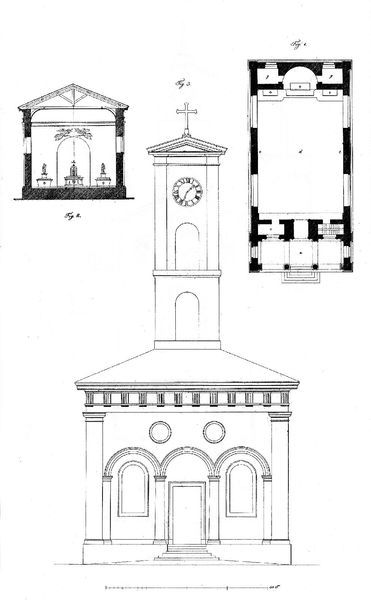
Titel: Entwurf einer Dorfkirche, aus: “Anweisung zur Architectur des christlichen Cultus”
Künstler: Leo von Klenze
Schlagwörter: weiß, kirchturm, fenster, schwarz, skizze, säulen, tür, zeichnung, dach, architektur, kirche, kreis, rund, turm, schiff, ansicht, bogen, mauer, rundbogen, treppe, uhr, stufen, umriss, bögen, eingang, glockenturm, kreuz, torbogen, dom, druck, schnitt, wei0, dachstuhl, altar, arkaden, fries, portal, sims, gruft, sarg, obergaden, rundbögen, plan, klassisch, kirchturmuhr, basilika, klassizistisch, grundriss, massstab, aufriss, bauplan, architekt, satteldach, triglyphen, zentralraum, planung, architktur, kichturm, ung, #weiss, kirchuhr, turuhr, halb zwei, glpckenturm, achstuhl